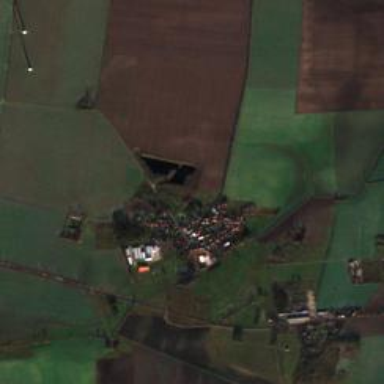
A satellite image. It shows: Village.